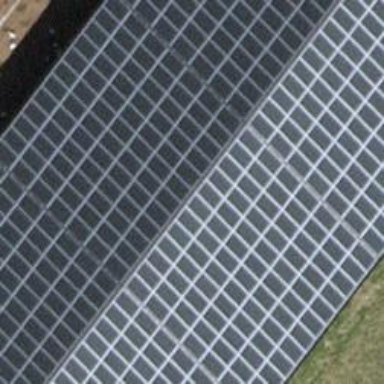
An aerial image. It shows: Solar photovoltaic panel generator.